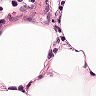
Metastatic tissue present: no